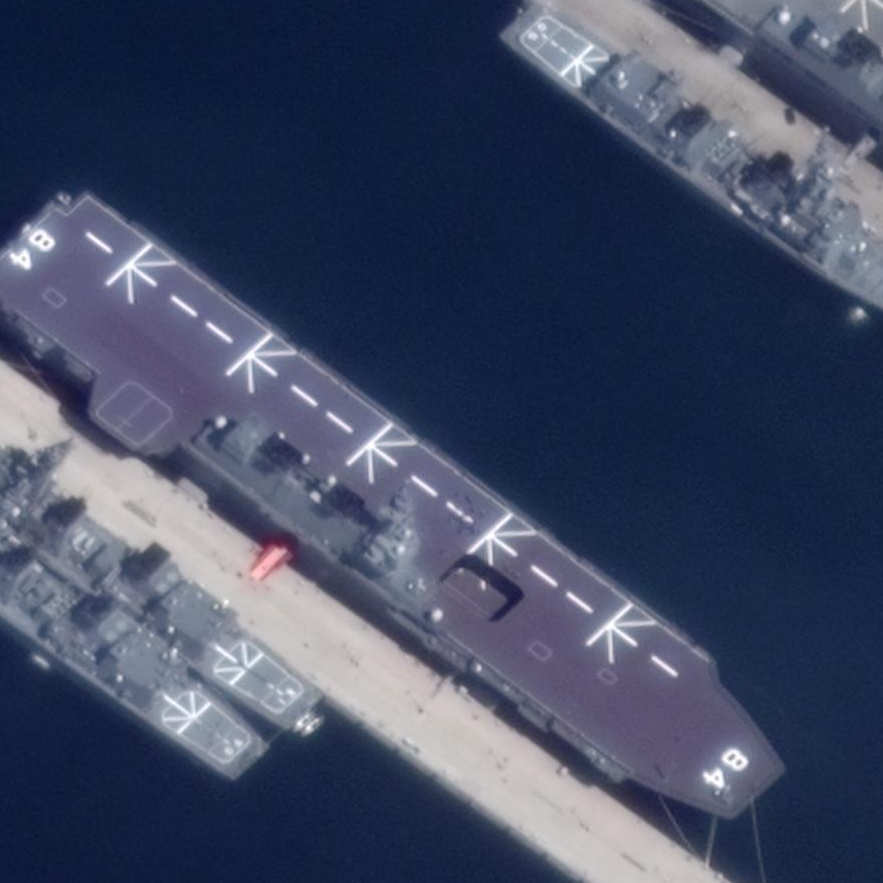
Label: assault